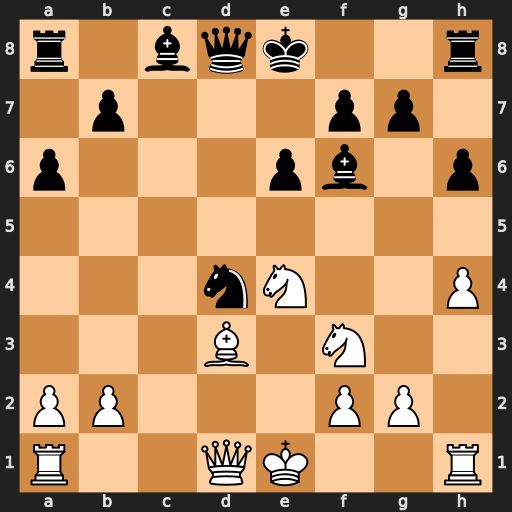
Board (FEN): r1bqk2r/1p3pp1/p3pb1p/8/3nN2P/3B1N2/PP3PP1/R2QK2R
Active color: w
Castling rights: KQkq
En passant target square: -
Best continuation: Nxf6+ Qxf6 Nxd4